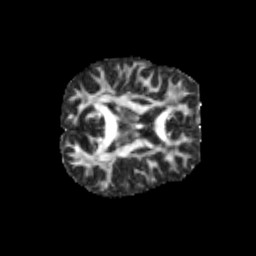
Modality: FA
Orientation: axial
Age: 11
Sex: male
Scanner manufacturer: siemens
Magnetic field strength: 3 T
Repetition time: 3.8 s
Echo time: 0.07 s